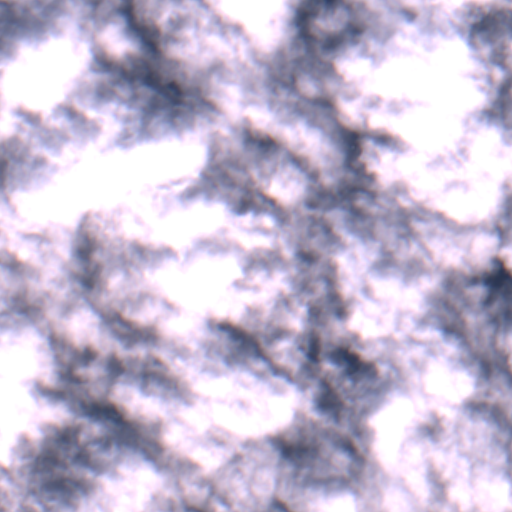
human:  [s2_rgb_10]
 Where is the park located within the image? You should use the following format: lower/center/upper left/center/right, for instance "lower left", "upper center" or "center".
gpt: The park is located in the center right of the image.
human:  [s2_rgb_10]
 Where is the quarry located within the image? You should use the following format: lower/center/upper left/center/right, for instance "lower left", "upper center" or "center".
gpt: The quarry is located in the lower left of the image.
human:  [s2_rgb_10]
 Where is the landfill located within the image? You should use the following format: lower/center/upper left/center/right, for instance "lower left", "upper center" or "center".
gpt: There is no landfill in the image.